【题型】填空题　【知识点】平面几何　【难度】easy
如图, 已知 $\triangle ABC$ 的周长为 15, 点 $E$、$F$ 是边 $BC$ 的三等分点, $DE // AB$, $DF // AC$, 那么 $\triangle DEF$ 的周长是\_\_\_\_\_\_

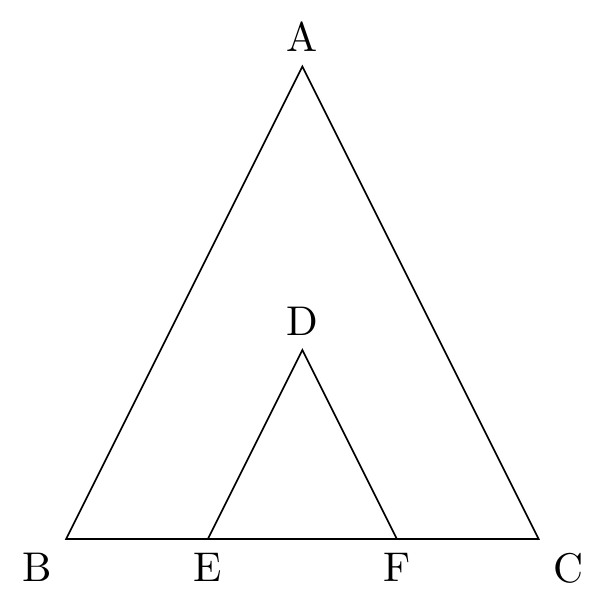
【解答】
解：$\because$ 点 $E$、$F$ 是边 $BC$ 的三等分点

$\therefore EF = \dfrac{1}{3} BC$

$\because DE // AB, DF // AC$

$\angle DEF = \angle B, \angle DFE = \angle C$

$\triangle DEF \sim \triangle ABC$

$\triangle DEF$ 的周长：$\triangle ABC$ 的周长 $= \dfrac{EF}{BC} = \dfrac{1}{3}$

$\triangle DEF$ 的周长 $= \dfrac{1}{3} \times 15 = 5$

故答案为：5